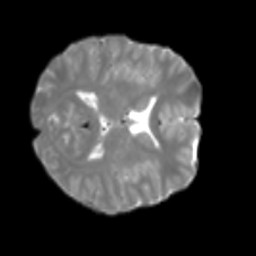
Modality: T2w
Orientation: axial
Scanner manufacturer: siemens
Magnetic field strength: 3 T
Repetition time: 4 s
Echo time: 0.0594 s